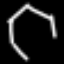
Label: octagon